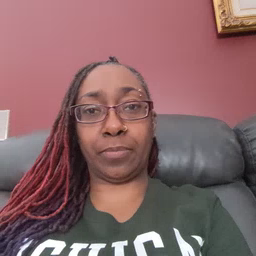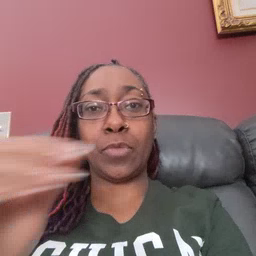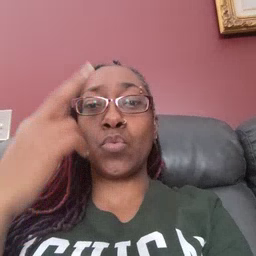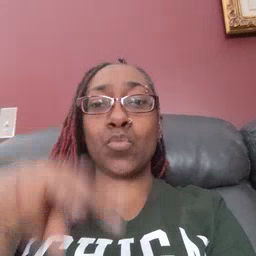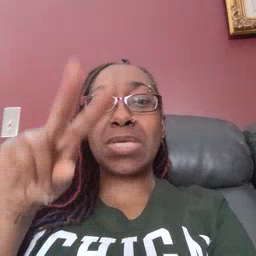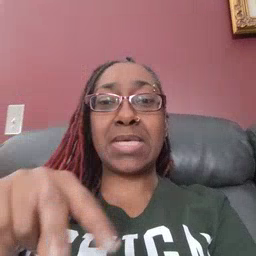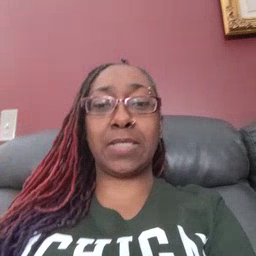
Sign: read